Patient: sex M, age 45
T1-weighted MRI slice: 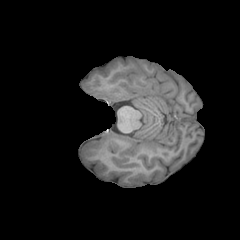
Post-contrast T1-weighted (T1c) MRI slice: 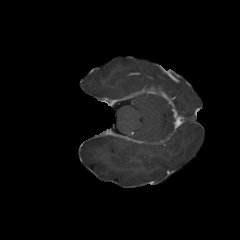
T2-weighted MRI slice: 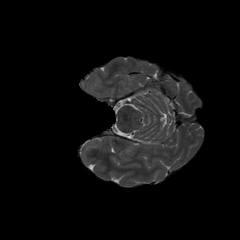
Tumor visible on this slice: no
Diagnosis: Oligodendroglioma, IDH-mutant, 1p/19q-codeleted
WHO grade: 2